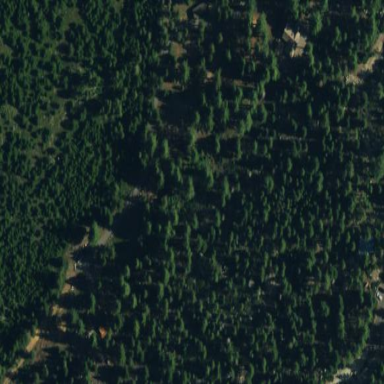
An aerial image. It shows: Evergreen needle-leaved woodland.